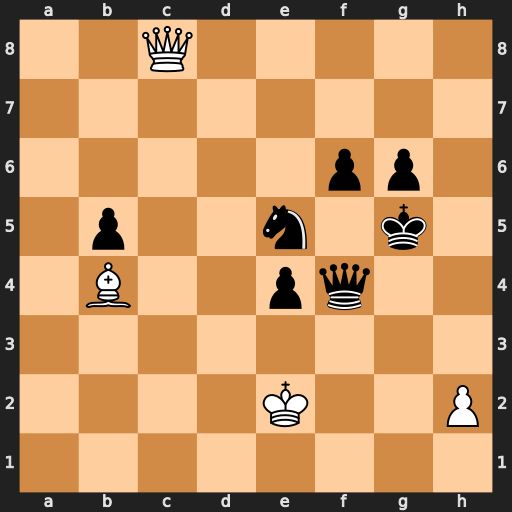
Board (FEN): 2Q5/8/5pp1/1p2n1k1/1B2pq2/8/4K2P/8
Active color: w
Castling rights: -
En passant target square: -
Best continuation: Bd2 Qxd2+ Kxd2